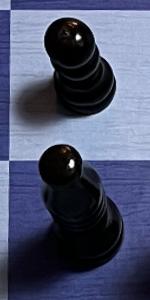
Label: Bishop_Black